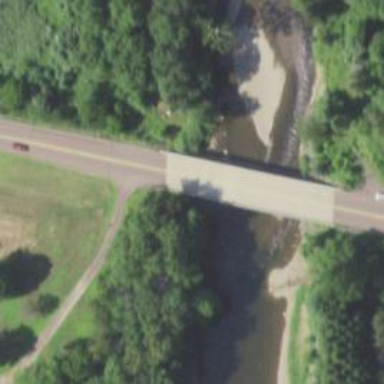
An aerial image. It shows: Tertiary road with bridge.